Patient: sex F, age 26
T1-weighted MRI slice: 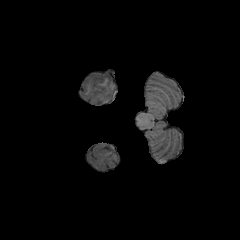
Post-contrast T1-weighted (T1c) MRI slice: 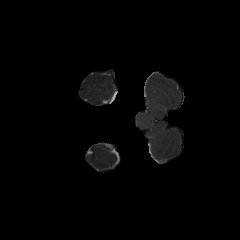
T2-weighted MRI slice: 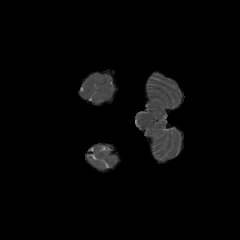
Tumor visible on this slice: no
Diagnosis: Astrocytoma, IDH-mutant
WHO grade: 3